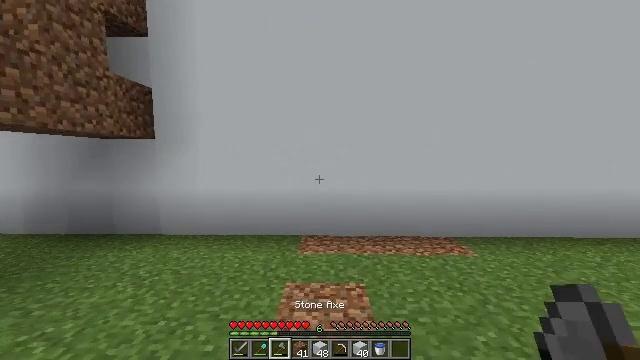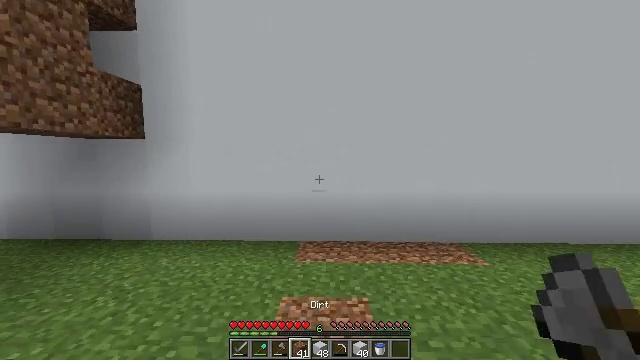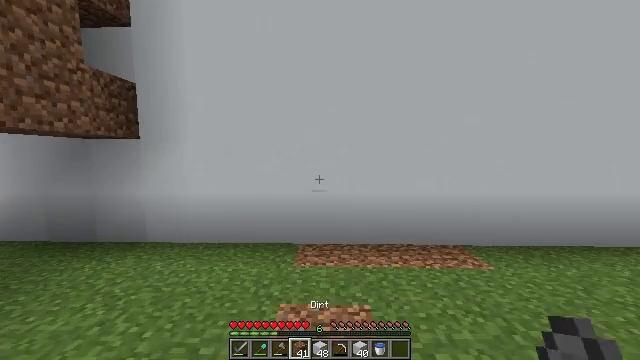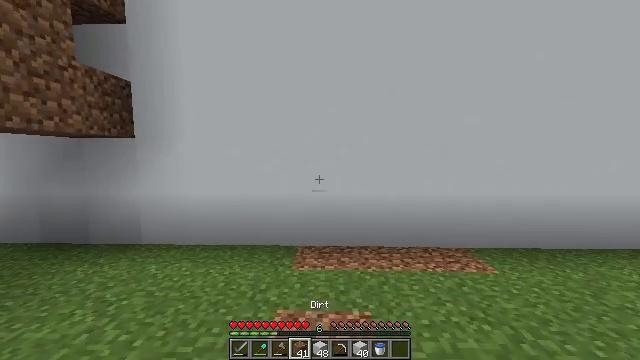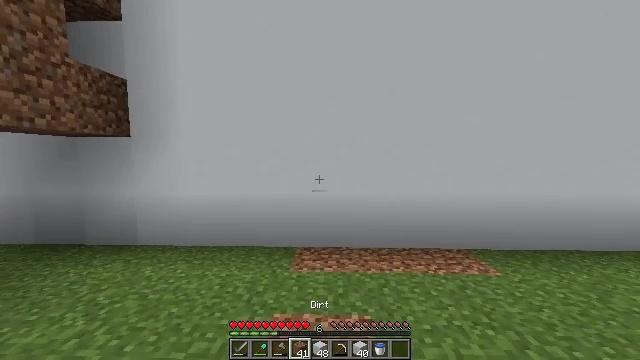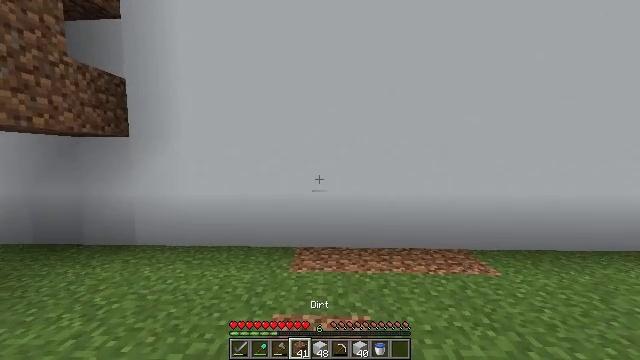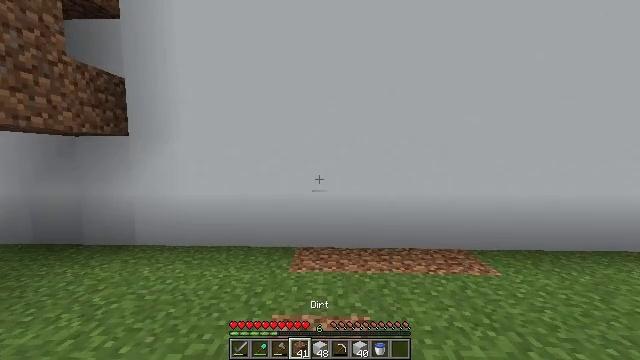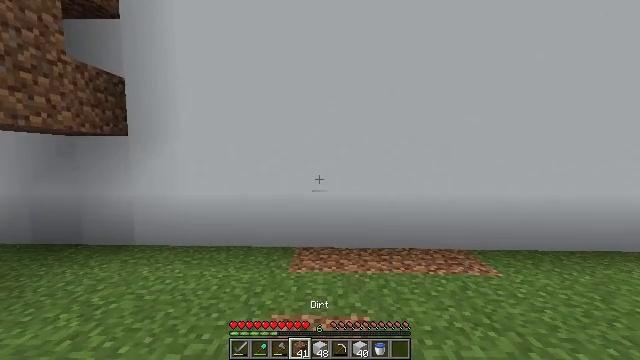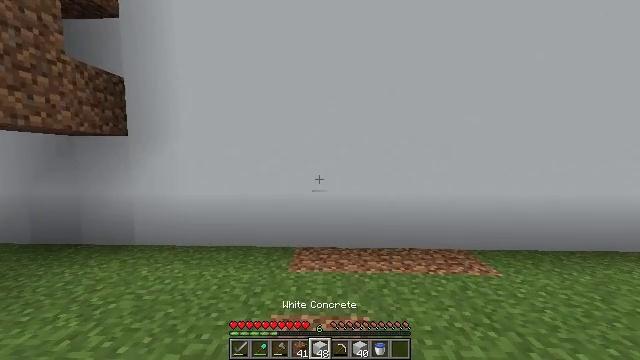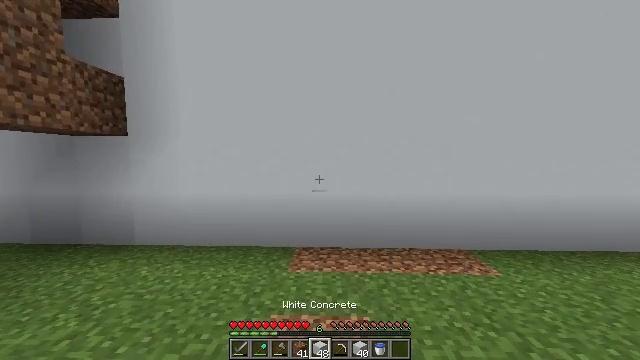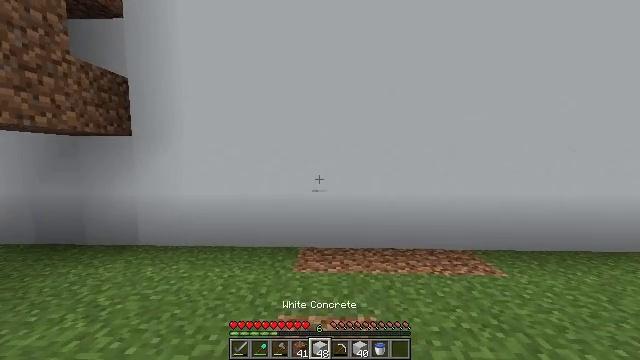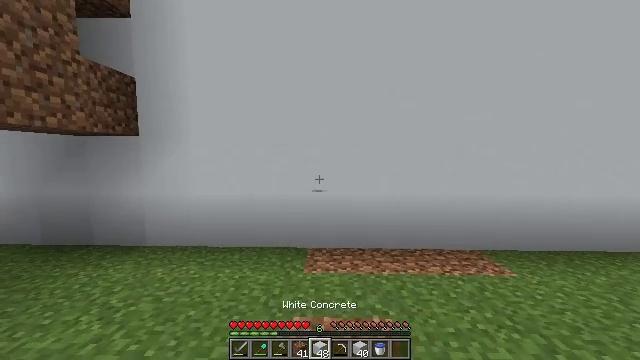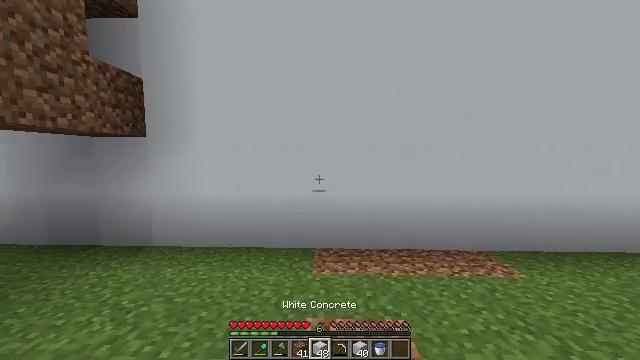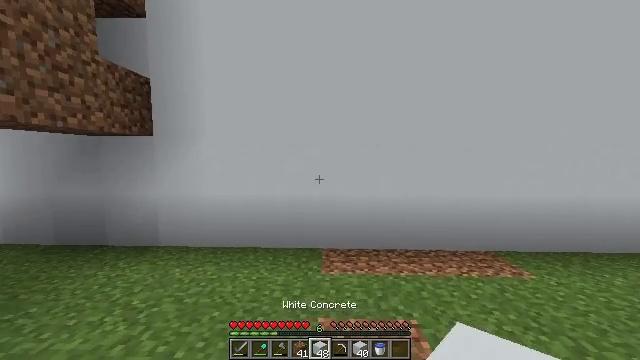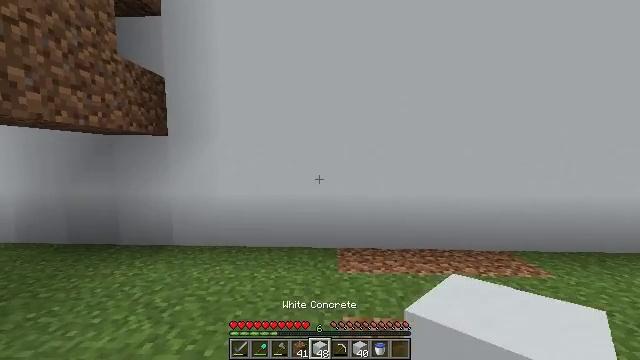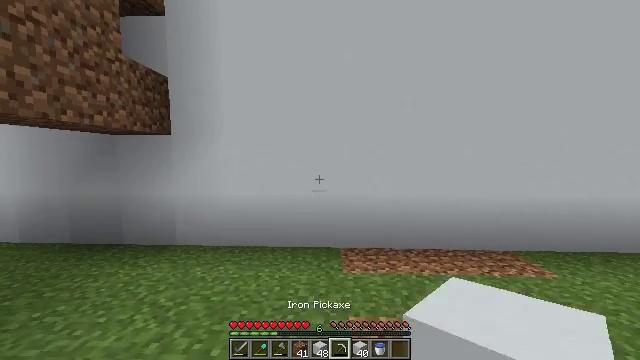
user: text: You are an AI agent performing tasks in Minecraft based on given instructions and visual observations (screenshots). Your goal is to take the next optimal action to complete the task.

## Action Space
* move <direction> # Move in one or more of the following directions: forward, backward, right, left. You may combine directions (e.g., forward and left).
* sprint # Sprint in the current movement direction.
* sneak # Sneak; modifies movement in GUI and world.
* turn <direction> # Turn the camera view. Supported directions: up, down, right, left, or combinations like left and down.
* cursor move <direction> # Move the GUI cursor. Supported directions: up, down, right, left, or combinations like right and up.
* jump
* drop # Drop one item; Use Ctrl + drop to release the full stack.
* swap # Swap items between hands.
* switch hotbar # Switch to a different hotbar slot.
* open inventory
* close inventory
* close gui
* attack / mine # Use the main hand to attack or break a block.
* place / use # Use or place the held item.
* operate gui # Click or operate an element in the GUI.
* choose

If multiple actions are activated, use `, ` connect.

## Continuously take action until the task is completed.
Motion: motion action
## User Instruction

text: Attack the white concrete block to obtain it.
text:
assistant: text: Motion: move forward
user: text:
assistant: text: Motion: no_op
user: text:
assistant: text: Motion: no_op
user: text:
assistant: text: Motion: no_op
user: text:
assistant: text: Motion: no_op
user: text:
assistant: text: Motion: no_op
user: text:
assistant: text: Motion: no_op
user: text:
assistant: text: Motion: no_op
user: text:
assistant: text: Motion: no_op
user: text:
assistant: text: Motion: move left
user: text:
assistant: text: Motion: move left
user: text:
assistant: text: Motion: move left
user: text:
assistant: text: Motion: move left
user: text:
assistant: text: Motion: move left
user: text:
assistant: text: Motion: move left
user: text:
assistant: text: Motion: no_op
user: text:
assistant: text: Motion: no_op
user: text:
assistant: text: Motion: no_op
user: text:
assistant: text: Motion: no_op
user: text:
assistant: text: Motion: no_op
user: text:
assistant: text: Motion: no_op
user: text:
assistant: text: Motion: no_op
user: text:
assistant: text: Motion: no_op
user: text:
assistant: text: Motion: no_op
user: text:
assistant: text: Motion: no_op
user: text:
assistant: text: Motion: no_op
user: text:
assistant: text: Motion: no_op
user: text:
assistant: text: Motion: no_op
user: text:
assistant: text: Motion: no_op
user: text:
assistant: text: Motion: no_op